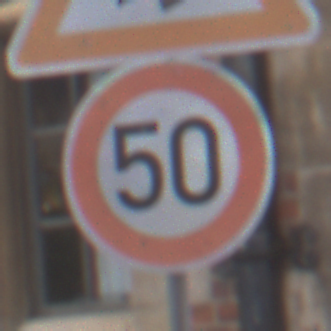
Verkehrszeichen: Geschwindigkeit50
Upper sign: AmphibienwanderungRechts
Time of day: Midday
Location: Outdoor (Urban)
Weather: Overcast
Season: NotSpecified
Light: Natural